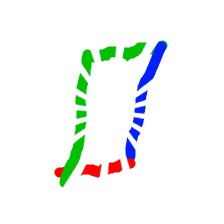
Shape: parallelogram